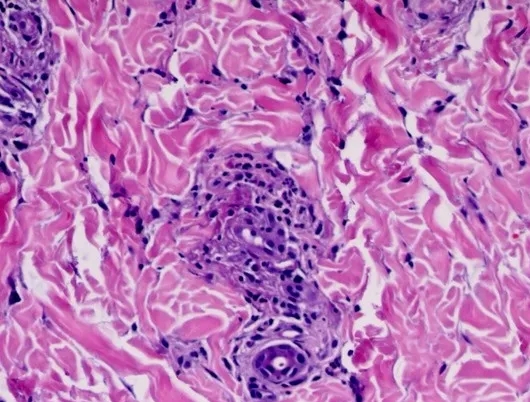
Vascular damage characterized by endothelial swelling and necrosis, fibrinoid change in vessel walls (HEX200).
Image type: pathology (h&e)